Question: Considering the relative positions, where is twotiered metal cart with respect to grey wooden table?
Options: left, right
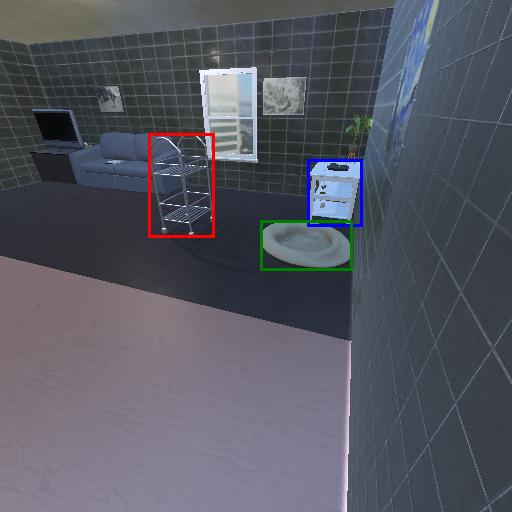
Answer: left